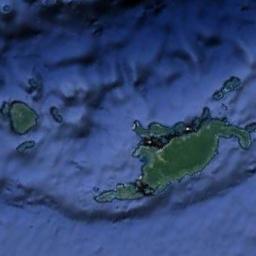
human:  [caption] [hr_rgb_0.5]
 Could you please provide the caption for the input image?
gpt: The island looks desolate .

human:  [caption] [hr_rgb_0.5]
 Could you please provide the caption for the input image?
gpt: The island on the left is smaller than the island on the right .

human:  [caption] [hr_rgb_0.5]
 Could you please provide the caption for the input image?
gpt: The archipelago with some islands of different sizes has dense vegetation .

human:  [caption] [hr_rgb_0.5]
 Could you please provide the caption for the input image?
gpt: A group of green islands on the blue sea .

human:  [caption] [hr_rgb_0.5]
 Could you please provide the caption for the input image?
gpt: There are several green islands on a blue sea .